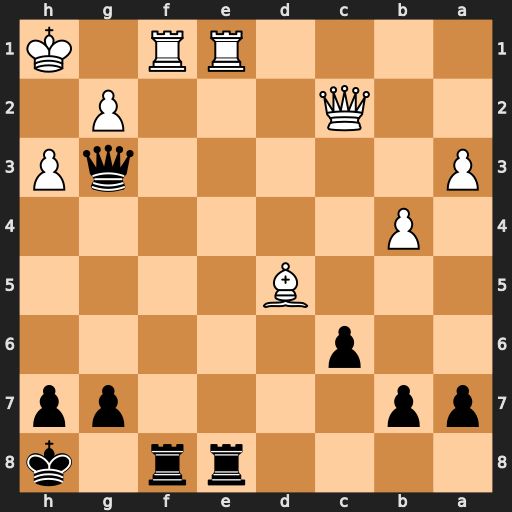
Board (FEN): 4rr1k/pp4pp/2p5/3B4/1P6/P5qP/2Q3P1/4RR1K
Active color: b
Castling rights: -
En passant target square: -
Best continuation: Rxe1 Rxe1 Qxe1+